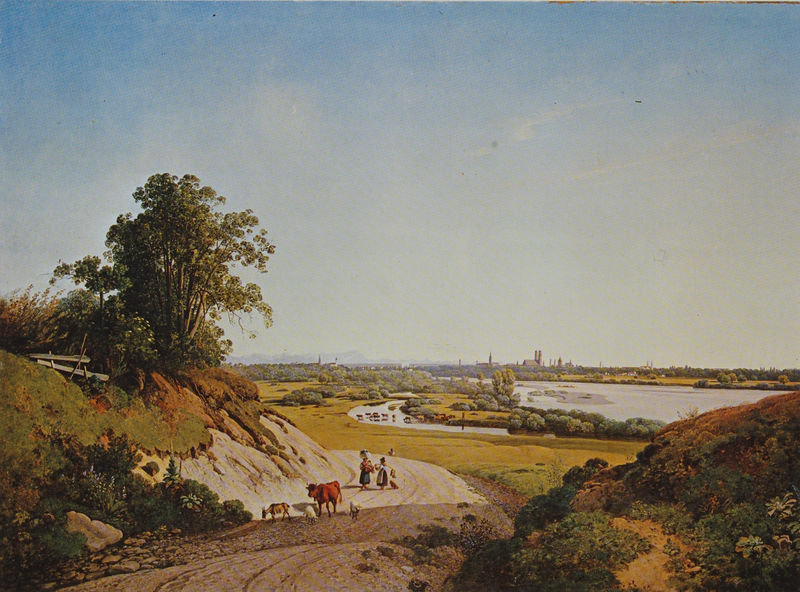
Titel: Blick von Oberföhring auf München
Künstler: Ernst Kaiser
Standort: München
Institution: Städtische Galerie im Lenbachhaus
Schlagwörter: baum, berg, blau, felsen, gemälde, himmel, mann, meer, schatten, vogel, wasser, wolken, bäume, fluss, frauen, gelb, grün, kirchturm, landschaft, menschen, mädchen, sand, see, stadt, teich, ufer, blumen, damen, frau, hell, hintergrund, holz, kleid, licht, männer, strasse, gras, hund, hunde, rasen, rot, tier, tiere, weg, wiese, wolke, zaun, malerei, stein, steine, niederlande, öl, bach, ebene, erde, feld, felder, ferne, gräser, horizont, häuser, hügel, kühe, natur, strauch, vieh, weide, weite, busch, büsche, gewässer, kirche, pfad, sonne, wege, wiesen, insel, land, familie, kind, pflanzen, wald, bauern, boot, kahn, kinder, landleben, turm, stilleben, magd, ruhig, sommer, ansicht, biegung, abhang, bäuerinnen, berge, gebirge, dorf, rheinaue, herde, kuh, rind, herbst, wolkenlos, idylle, spazieren, kies, böschung, strom, ölgemälde, bauer, kirchtürme, schaf, bayern, türme, münchen, dom, alpen, flusslandschaft, tracht, ländlich, isar, landwirtschaft, schafe, hirte, hirten, zeige, ziege, lanschaftsmalerei, dirndl, ziegen, herd, frauenkirche, mann frau, friedlich, flussufer, rhein, wassers, bergauf, königskerze, speyer, wieße, worms, kug, mühl, au, mariendom, hgimmel, holzb, wasl